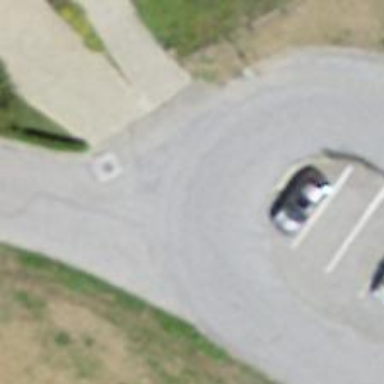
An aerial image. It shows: Paved alley designated as service road.